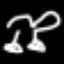
Label: frog